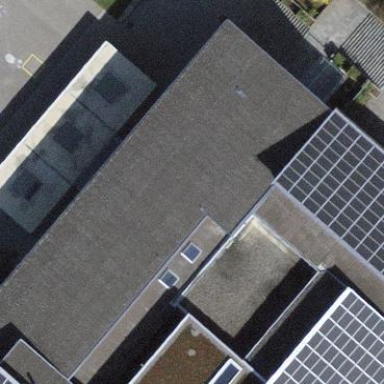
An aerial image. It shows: View of roof of building.